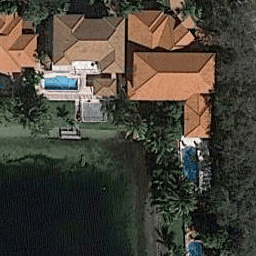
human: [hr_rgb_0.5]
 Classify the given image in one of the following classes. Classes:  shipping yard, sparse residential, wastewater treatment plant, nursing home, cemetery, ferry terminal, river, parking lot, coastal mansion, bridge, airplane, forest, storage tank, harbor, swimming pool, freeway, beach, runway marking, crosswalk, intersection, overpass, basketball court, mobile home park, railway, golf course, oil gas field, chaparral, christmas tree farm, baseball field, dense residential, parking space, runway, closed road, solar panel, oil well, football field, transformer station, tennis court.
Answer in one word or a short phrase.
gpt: coastal mansion